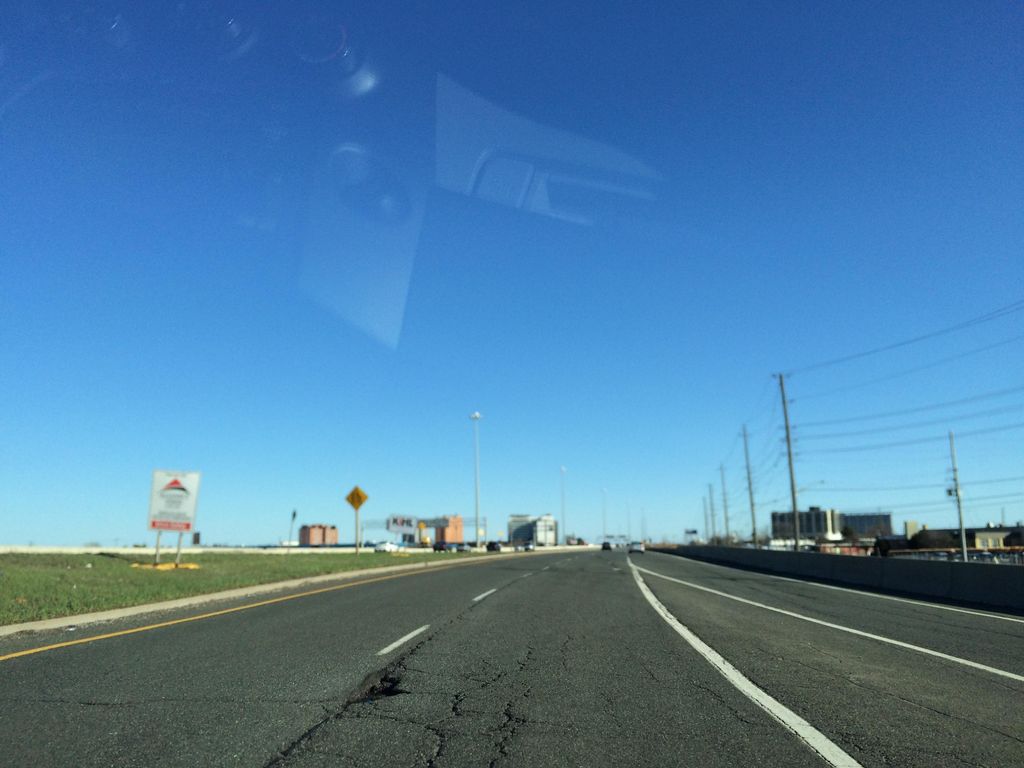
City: toronto